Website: macys
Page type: delivery-shipping
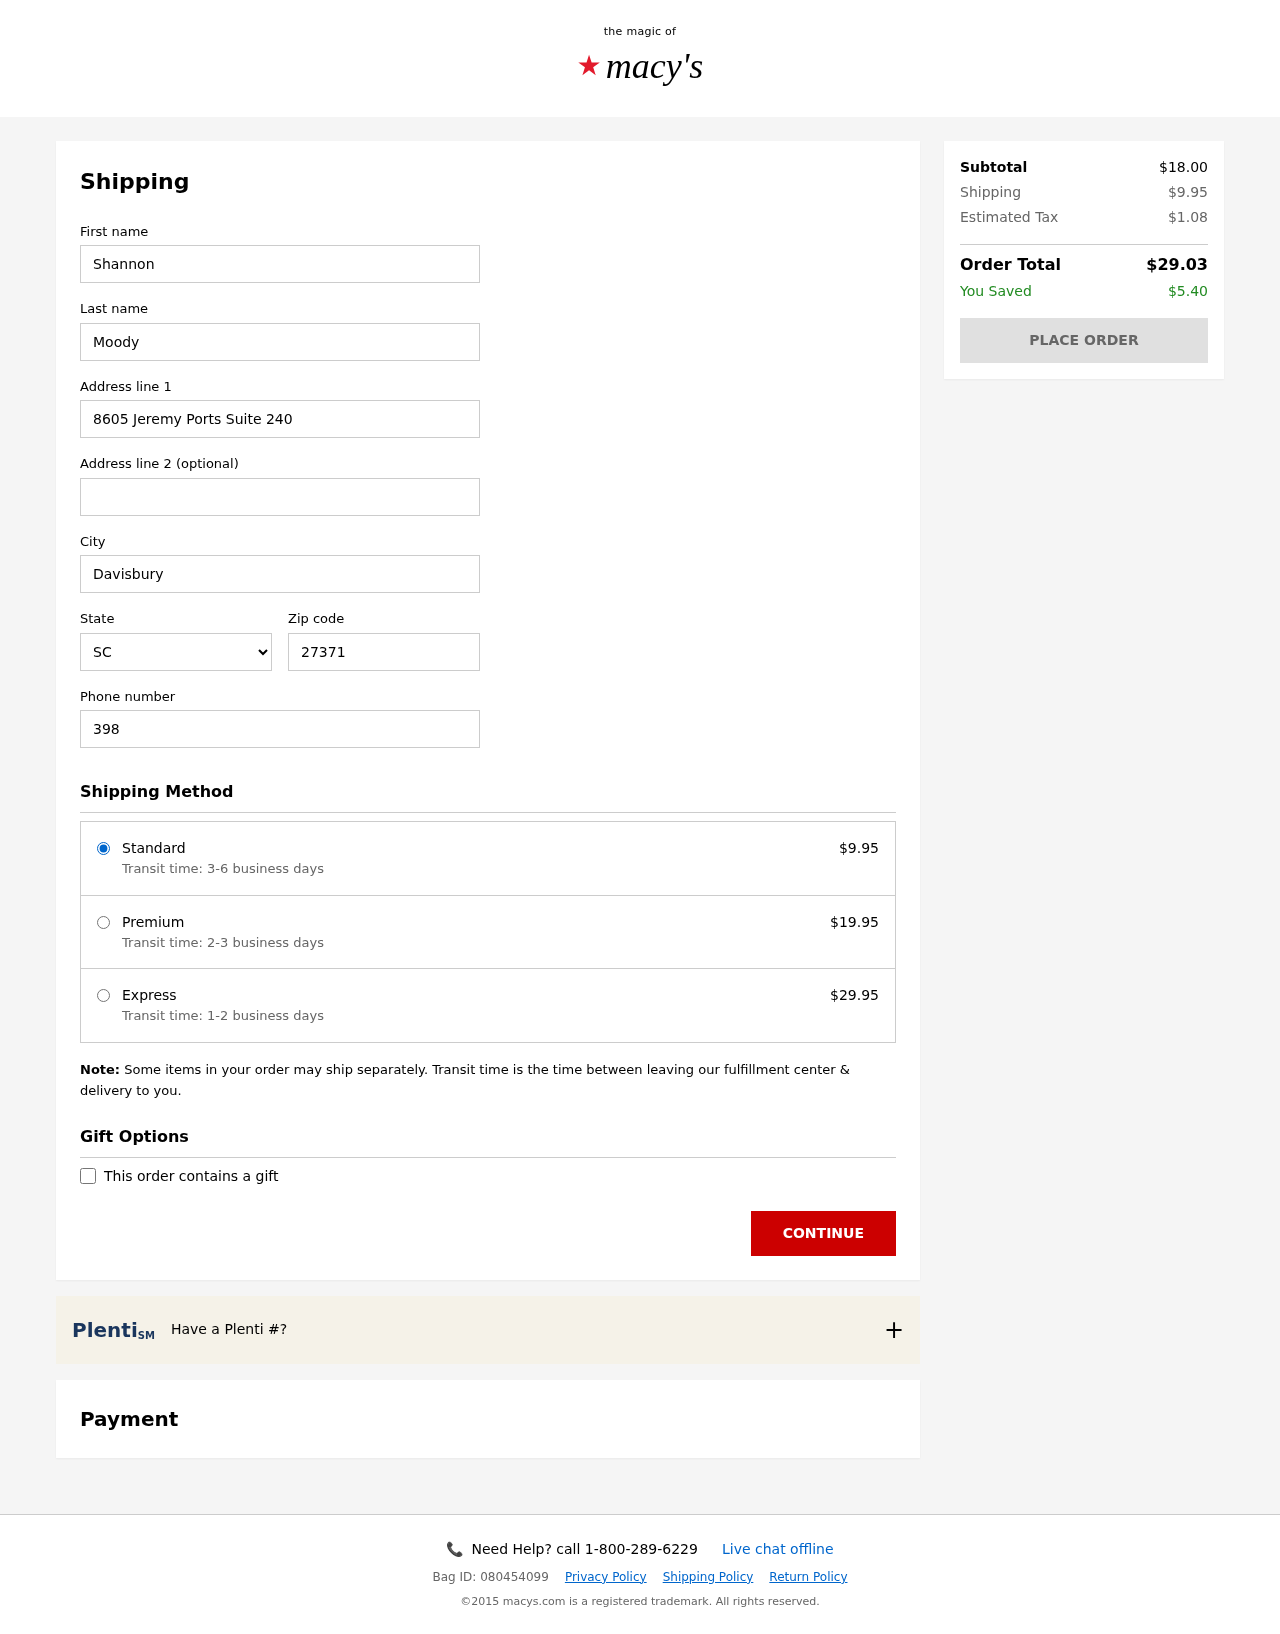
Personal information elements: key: PII_CITY
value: Davisbury
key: PII_FIRSTNAME
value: Shannon
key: PII_LASTNAME
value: Moody
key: PII_PHONE
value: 3984526946
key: PII_POSTCODE
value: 27371
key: PII_STATE_ABBR
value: SC
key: PII_STREET
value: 8605 Jeremy Ports Suite 240
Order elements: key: ORDER_SHIPPING_COST
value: $9.95
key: ORDER_SHIPPING_PREMIUM
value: $19.95
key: ORDER_SHIPPING_EXPRESS
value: $29.95
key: ORDER_SUBTOTAL
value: $18.00
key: ORDER_TAX
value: $1.08
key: ORDER_TOTAL
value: $29.03
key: ORDER_SAVINGS
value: $5.40